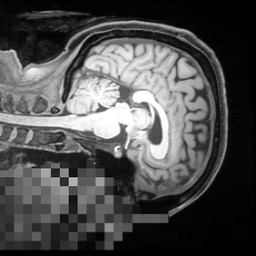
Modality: T1w
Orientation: sagittal
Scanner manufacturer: siemens
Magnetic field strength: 3 T
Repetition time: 2.55 s